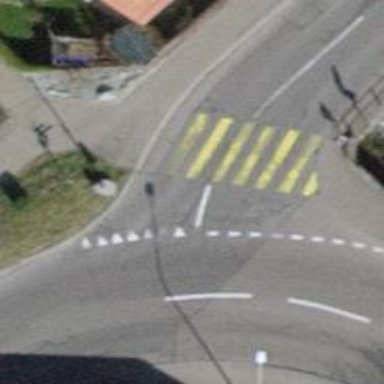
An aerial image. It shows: Uncontrolled zebra crossing on the road.